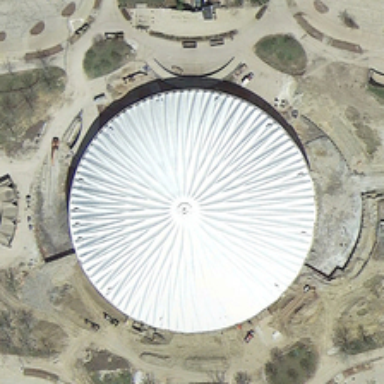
A white circle buildings is surrounded by sparse trees .